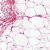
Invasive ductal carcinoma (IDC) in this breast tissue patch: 0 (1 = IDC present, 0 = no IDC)